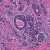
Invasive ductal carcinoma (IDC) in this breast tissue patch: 1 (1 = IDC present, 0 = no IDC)